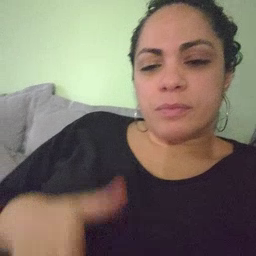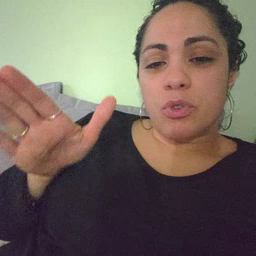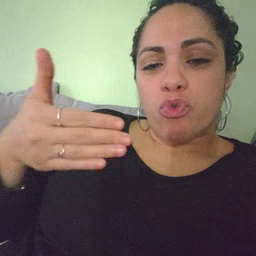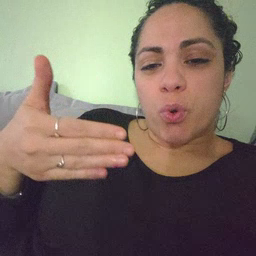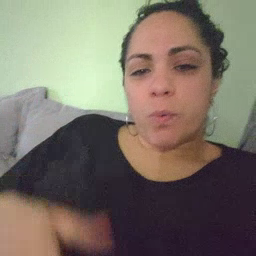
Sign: room